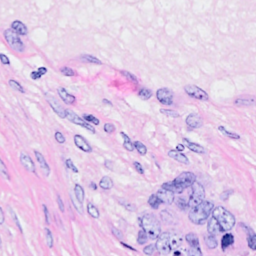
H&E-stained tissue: Breast